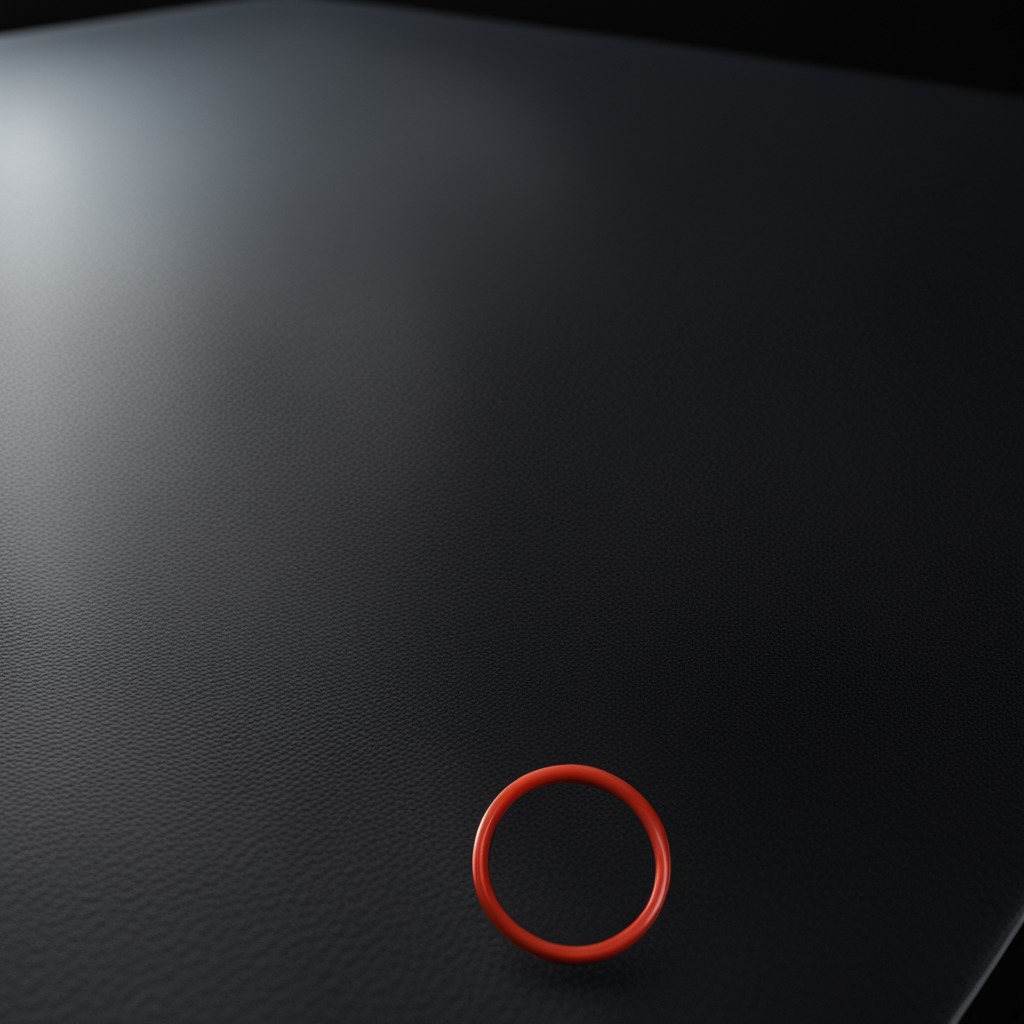
A rubber O-ring lying on a granite tabletop